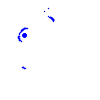
Particle: kaon